Interaction volume radius: 5 \u00c5
Interaction volume height: 10 \u00c5
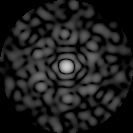
Disorder parameter: 0.894